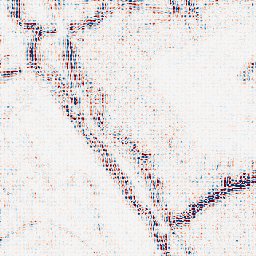
Category: wavelet
Decomposition family: wavelet_reverse_biorthogonal
Decomposition parameters: wavelet: rbio3.5
level: 2
Upsampling method: sinc_blackman
Upsampling parameters: scale: 4
kernel_size: 4
Upsampling scale: 4